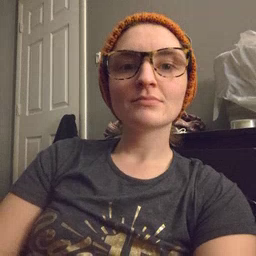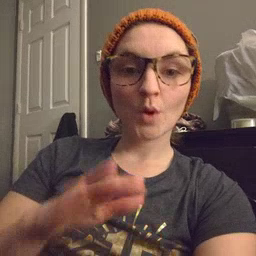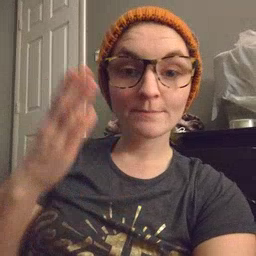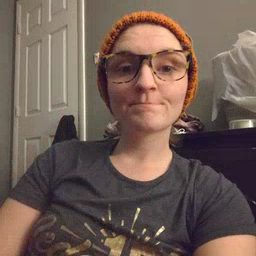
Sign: open